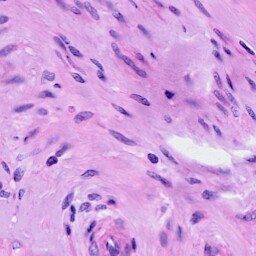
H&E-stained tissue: Cervix